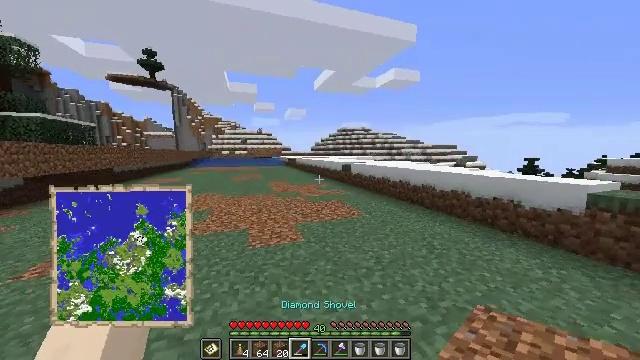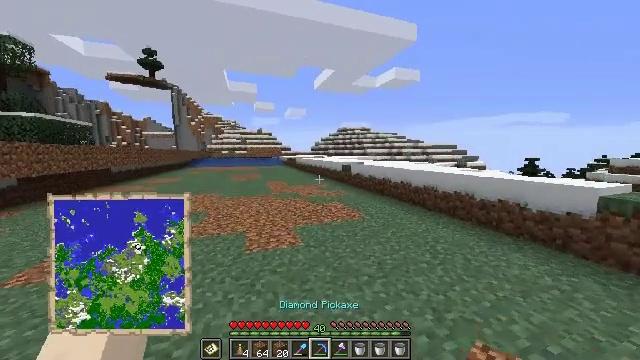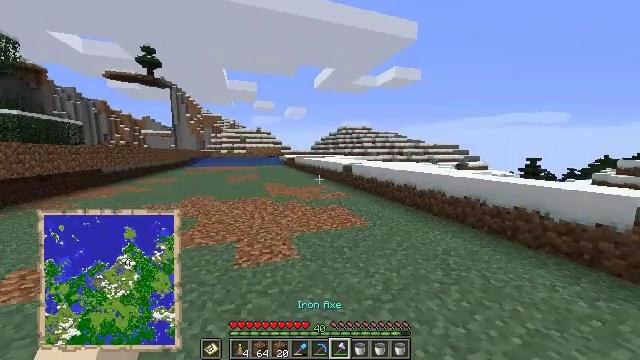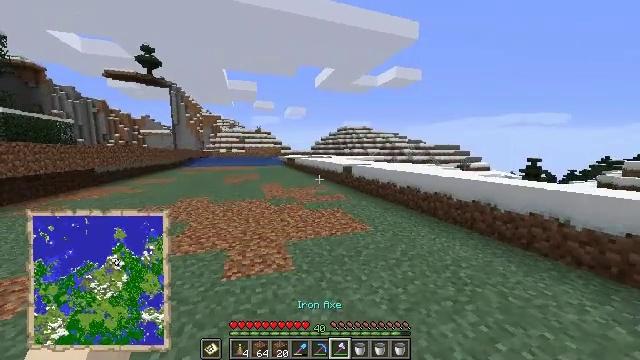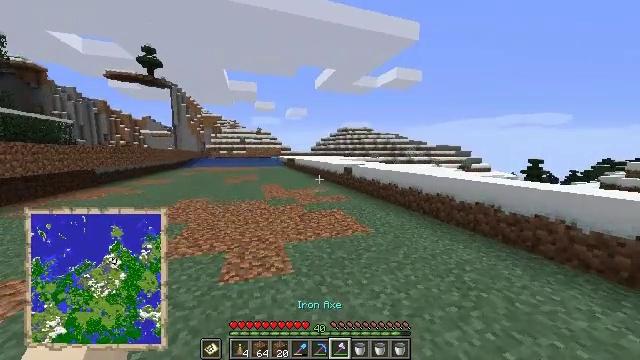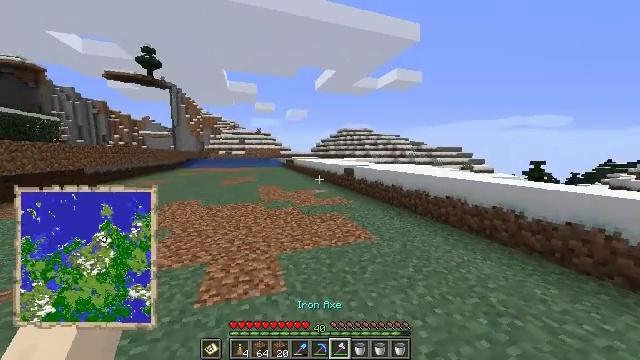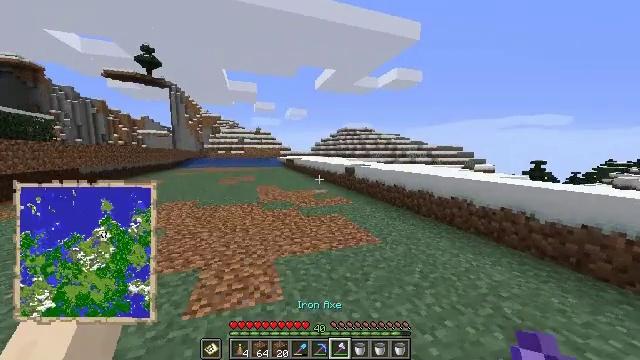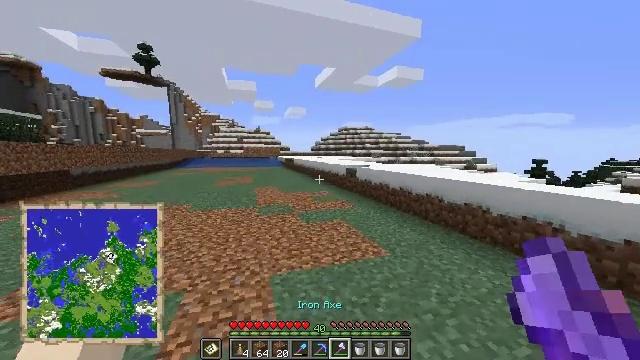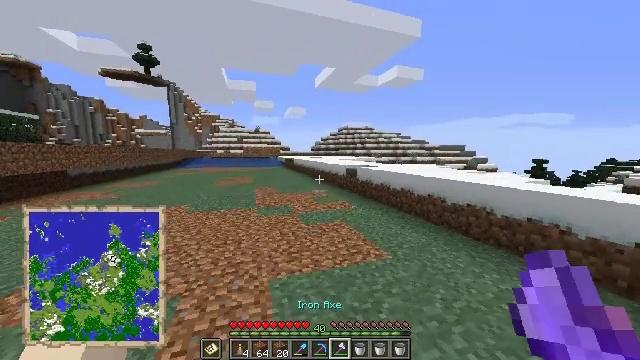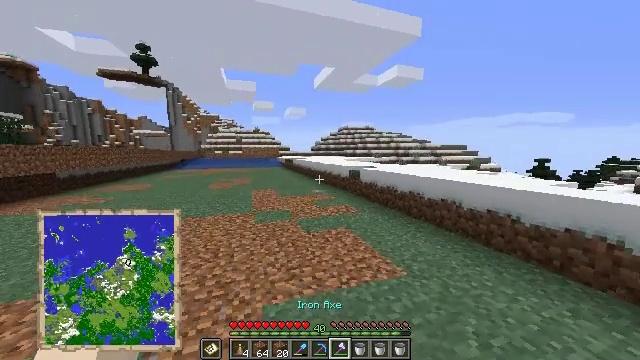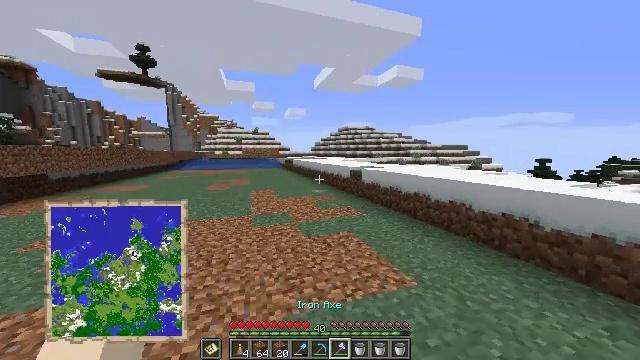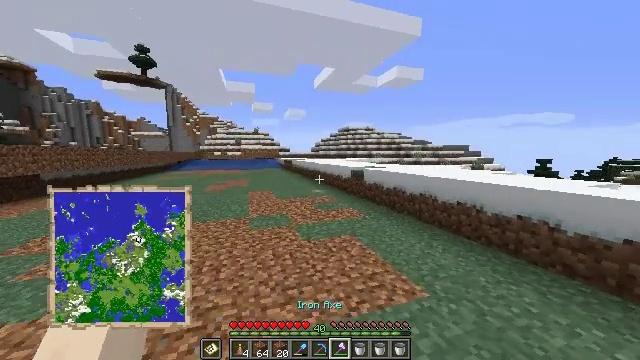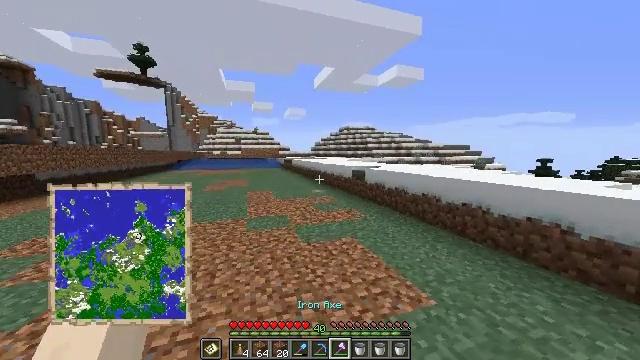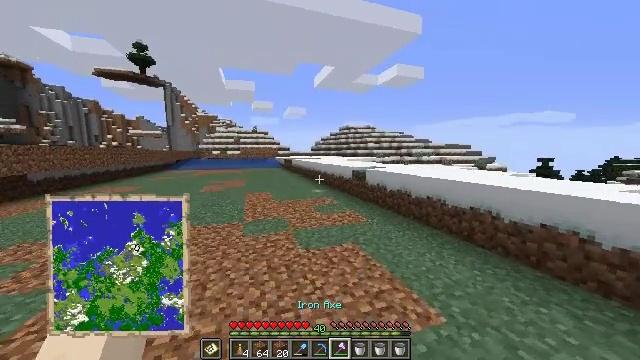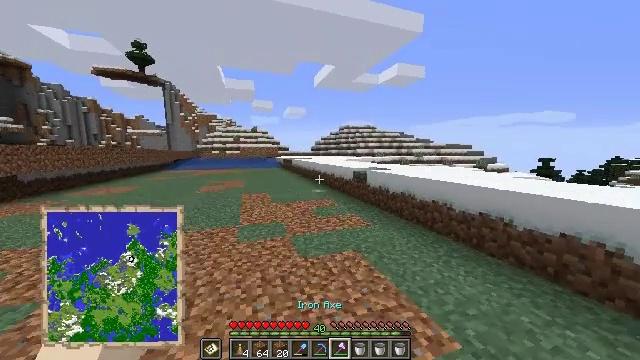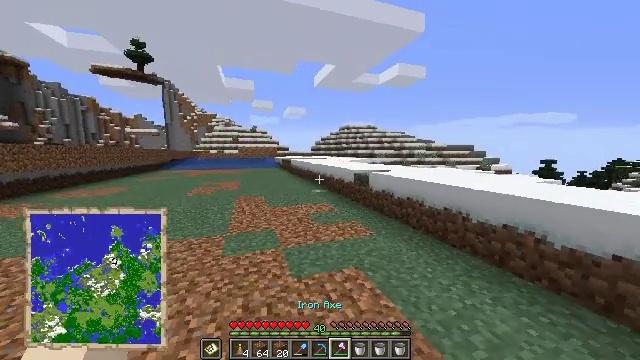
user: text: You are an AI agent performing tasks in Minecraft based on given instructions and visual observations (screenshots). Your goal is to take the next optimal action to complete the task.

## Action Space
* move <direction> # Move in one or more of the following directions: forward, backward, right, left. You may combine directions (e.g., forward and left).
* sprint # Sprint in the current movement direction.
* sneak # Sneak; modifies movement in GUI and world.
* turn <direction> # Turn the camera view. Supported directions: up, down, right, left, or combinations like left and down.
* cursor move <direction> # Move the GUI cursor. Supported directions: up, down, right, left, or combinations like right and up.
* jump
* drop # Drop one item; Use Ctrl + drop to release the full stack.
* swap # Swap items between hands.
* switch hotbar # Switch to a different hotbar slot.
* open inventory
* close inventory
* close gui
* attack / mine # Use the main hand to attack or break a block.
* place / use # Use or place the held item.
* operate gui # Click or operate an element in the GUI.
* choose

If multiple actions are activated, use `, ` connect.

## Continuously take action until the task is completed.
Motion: motion action
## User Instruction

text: Gather ice for building or crafting.
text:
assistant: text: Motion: move forward
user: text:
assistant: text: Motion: move forward
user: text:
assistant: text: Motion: move forward
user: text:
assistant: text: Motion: move forward
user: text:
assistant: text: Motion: move forward
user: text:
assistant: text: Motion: move forward
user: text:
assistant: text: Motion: move forward
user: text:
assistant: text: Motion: move forward
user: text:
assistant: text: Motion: move forward
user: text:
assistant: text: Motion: move forward
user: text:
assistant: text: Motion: move forward
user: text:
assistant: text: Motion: move forward
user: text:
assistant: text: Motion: move forward
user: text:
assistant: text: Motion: move forward
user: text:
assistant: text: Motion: move forward
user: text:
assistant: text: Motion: move forward
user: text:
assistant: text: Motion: move forward
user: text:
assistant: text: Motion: move forward
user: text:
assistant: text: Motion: move forward
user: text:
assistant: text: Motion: move forward
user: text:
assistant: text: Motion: move forward
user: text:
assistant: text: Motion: move forward
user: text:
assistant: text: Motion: move forward
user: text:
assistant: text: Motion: move forward
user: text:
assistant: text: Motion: move forward
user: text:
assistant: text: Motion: move forward
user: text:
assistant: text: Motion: move forward
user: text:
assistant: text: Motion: move forward
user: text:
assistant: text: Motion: move forward
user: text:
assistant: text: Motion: move forward